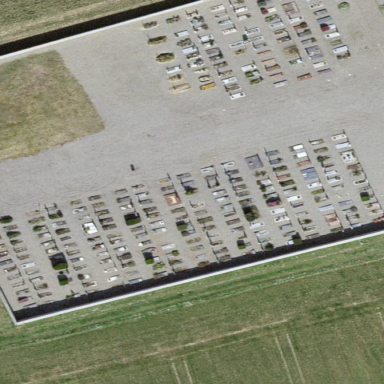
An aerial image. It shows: Cemetery.